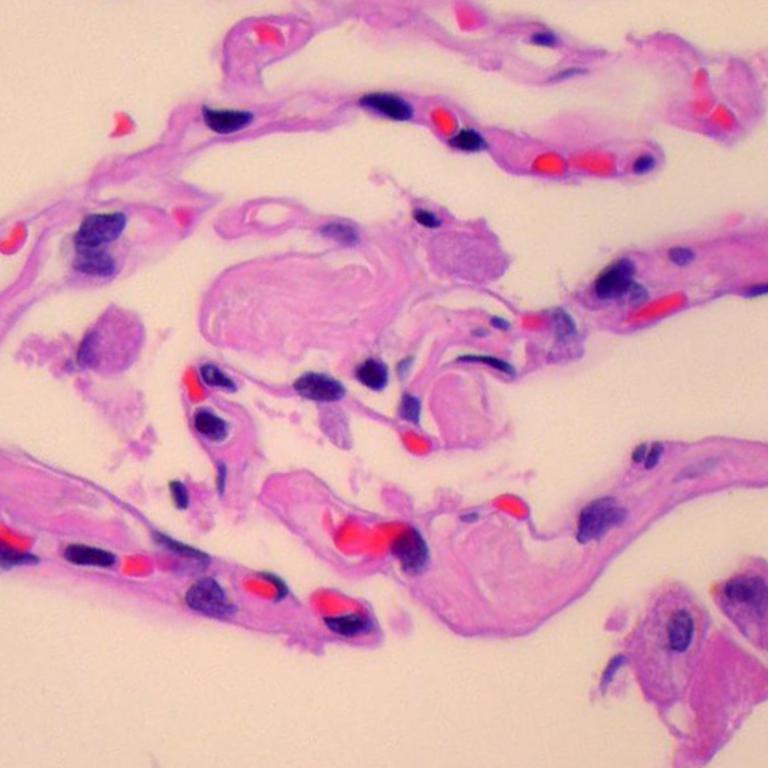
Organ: lung
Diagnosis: benign